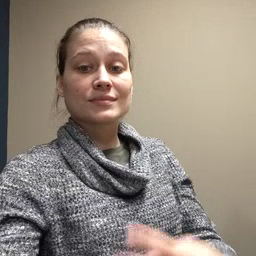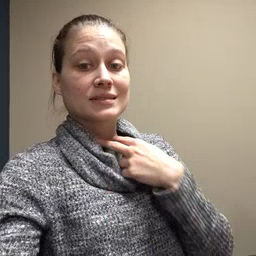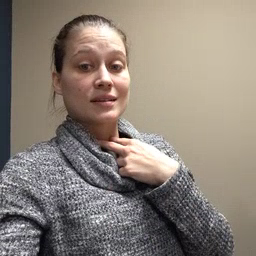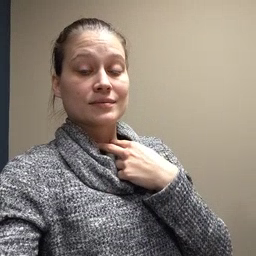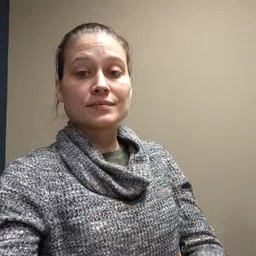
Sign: stuck